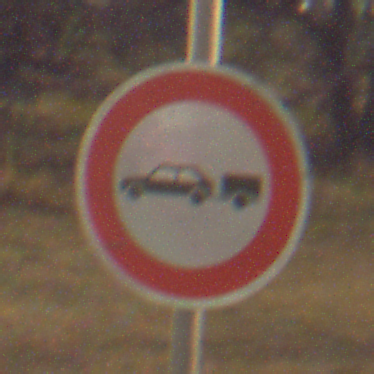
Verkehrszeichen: VerbotPersonenkraftwagenMitAnhaenger
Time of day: Night
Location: Outdoor (Nature)
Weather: Clear
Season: NotSpecified
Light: Natural